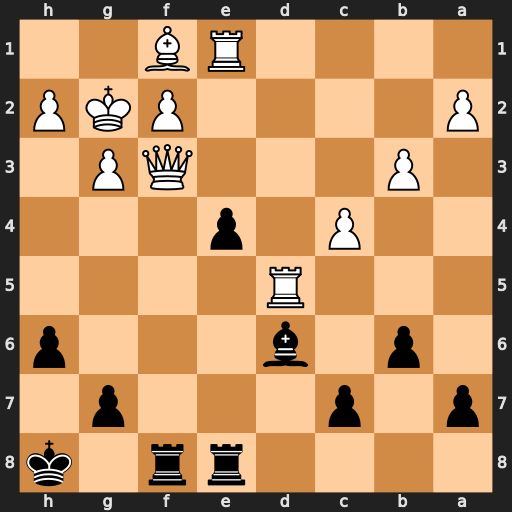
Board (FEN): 4rr1k/p1p3p1/1p1b3p/3R4/2P1p3/1P3QP1/P4PKP/4RB2
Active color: b
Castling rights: -
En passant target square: -
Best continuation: exf3+ Kh3 Rxe1